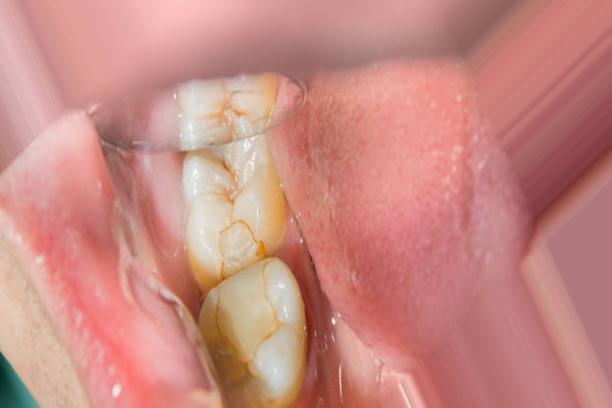
Condition: Caries